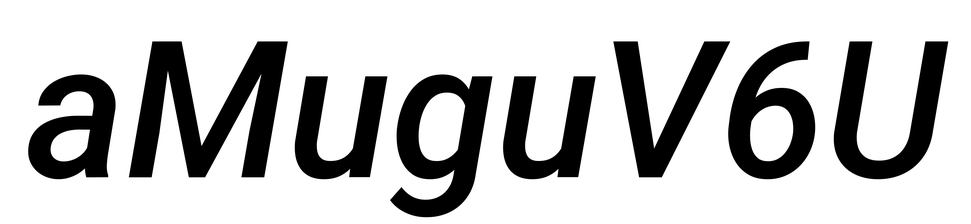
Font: Roboto-Italic_Medium_Italic